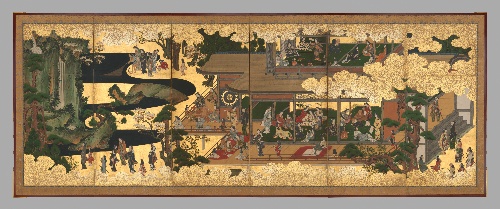
Title: 邸内遊楽図屏風|Amusements in a Mansion
Date: mid-17th century
Object type: Screens
Classification: Paintings
Medium: Pair of six-panel folding screens; ink, color, gold, and gold leaf on paper
Culture: Japan
Period: Edo period (1615–1868)
Dimensions: Each: 38 3/16 in. × 8 ft. 10 11/16 in. (97 × 271 cm)
Department: Asian Art
Credit line: Purchase, Mary and James G. Wallach Foundation and The Vincent Astor Foundation Gifts; Harris Brisbane Dick, Mary Livingston Griggs and Mary Griggs Burke Foundation, and Seymour Funds, 2017
Accession year: 2017
Repository: Metropolitan Museum of Art, New York, NY
Tags: Men|Women|Landscapes|Crowd